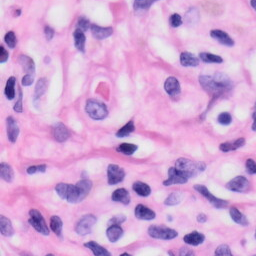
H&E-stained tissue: Skin